Question: I have successfully implemented Mitchell's best candidate algorithm. generates a new random sample by creating k candidate samples and picking the best of k. . The algorithm approximates , producing a much more natural appearance (better blue noise spectral characteristics) than uniform random sampling.
I am trying to improve it especially in the area of speed. . This would bias Poisson-disc sampling but may produce some interesting results.
Here is the main part of my implementation
'''
public class MitchellBestCandidateII extends JFrame {
private List<Point> mitchellPoints = new ArrayList<Point>();
private Point currentPoint;
private int currentPointIndex =0;
private boolean isBeginning = true;
private Point[] candidatesBunch = new Point[MAX_CANDIDATES_AT_TIME];
public MitchellBestCandidateII() {
computeBestPoints();
initComponents();
}
'''
The method 'computeBestPoints'computes the point differently from Mitchell's algorithm in this sense that it compares candidates only to the last added point instead of comparing it to the whole sample.
'''
private void computeBestPoints() {
do {
if (isBeginning) {
currentPoint = getRandomPoint();
mitchellPoints.add(currentPoint);
isBeginning = false;
currentPointIndex = 0;
}
setCandidates();
Point bestCandidate = pickUpCandidateFor(currentPoint);
mitchellPoints.add(bestCandidate);
currentPoint = bestCandidate;
currentPointIndex++;
} while (currentPointIndex <MAX_NUMBER_OF_POINTS);
}
private Point pickUpCandidateFor(Point p) {
double biggestDistance = 0.0D;
Point result = null;
for (int i = 0; i < MAX_CANDIDATES_AT_TIME; i++) {
double d = distanceBetween(p, candidatesBunch[i]);
if (biggestDistance < d) {
biggestDistance = d;
result = candidatesBunch[i];
}
}
return result;
}
'''
The 'setCandidates' method generates random candidates. Only one of them will end up being part of the sample: the others will be discarded.
'''
private void setCandidates() {
for (int i = 0; i < MAX_CANDIDATES_AT_TIME; i++) {
candidatesBunch[i] = getRandomPoint();
}
}
private Point getRandomPoint() {
return new Point(Randomizer.getHelper().nextInt(SCREEN_WIDTH), Randomizer.getHelper().nextInt(SCREEN_HEIGHT));
}
'''
The 'initComponents' sets up the JFrame and the JPanel and passes the list of points to draw to the JPanel
'''
private void initComponents() {
this.setSize(SCREEN_WIDTH,SCREEN_HEIGHT);
PaintPanel panel = new PaintPanel(mitchellPoints);
panel.setPreferredSize(new Dimension(SCREEN_WIDTH,SCREEN_HEIGHT));
this.setContentPane(panel);
this.setDefaultCloseOperation(JFrame.EXIT_ON_CLOSE);
}
'''
The 'distanceBetween' method computes the distance between two points applying a mathematical formula.
'''
public double distanceBetween(Point p1, Point p2) {
double deltaX = p1.getX() - p2.getX();
double deltaY = p1.getY() - p2.getY();
double deltaXSquare = Math.pow(deltaX, 2);
double deltaYSquare = Math.pow(deltaY, 2);
return Math.sqrt(deltaXSquare + deltaYSquare);
}
}
'''
Here is an illustration of the execution:

Every run seems to produce the same type of points distribution and as you can see in the pictures above . I can't understand why it is behaving this way. Can someone help me to understand this behavior? Is there any other approach (or known algorithm) that significantly improve Mitchell's best candidate algorithm? My implementation of Mitchell's best candidate algorithm (not the above code) is under review on <URL>
Thank you for helping.
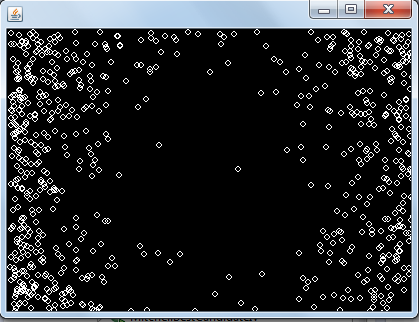
Answer: > Every run seems to produce the same type of points distribution and as
you can see in the pictures above the points seems to be avoiding the
central area. I can't understand why it is behaving this way. Can
someone help me to understand this behavior?
As already pointed out in @pens-fan-69 <URL>.
> Is there any other approach (or known algorithm) that significantly
improve Mitchell's best candidate algorithm?
For the problem you described, I believe a data structure, that is specifically intended to model spatial data in K dimensions and allows fast searching in the occupied space for a nearest neighbor to a given new coordinate, would make sense. The <URL> is such a structure:
> In computer science, a (short for k-dimensional tree) is a
data structure for organizing points in a
-dimensional space. k-d trees are a useful data structure for several
applications, such as involving a multidimensional search key
(e.g. range searches and nearest neighbor searches). k-d trees are a
special case of <URL>.
Generally, when constructing a K-D Tree, this is done using a set of (sorted) data points, and recursively dividing (partitioning) the search space along one of the dimensional axes using the median value among the remaining points along that axis.
I have added a very simple and naive implementation, that contains only those operations that are used in your problem, and performs no tree rebalancing for inserts. Due to the specific nature of the points being inserted (largest distance from existing points), this seems to work pretty well, see image below (evaluating 500, 10 candidates per round, 5000, 1000 points total respectively for the left and right image).

It is in C#, because I had some parts already available, but it should be very straightforward to translate this to Java. I omitted the code for the 'Points' class.
'''
// A very naive partial K-D Tree implementation with K = 2 for Points.
public class TwoDTree
{
private Node _root;
public void Insert(Point coordinate)
{
_root = Node.Insert(coordinate, _root, 0);
}
public Point FindNearest(Point to, out double bestDistance)
{
bestDistance = double.MaxValue;
var best = Node.FindNearest(to, _root, 0, null, ref bestDistance);
return best != null ? best.Coordinate : null;
}
public IEnumerable<Point> GetPoints()
{
if (_root != null)
return _root.GetPoints();
return Enumerable.Empty<Point>();
}
private class Node
{
private Node _left;
private Node _right;
public Node(Point coord)
{
Coordinate = coord;
}
public readonly Point Coordinate;
public IEnumerable<Point> GetPoints()
{
if (_left != null)
{
foreach (var pt in _left.GetPoints())
yield return pt;
}
yield return Coordinate;
if (_right != null)
{
foreach (var pt in _right.GetPoints())
yield return pt;
}
}
// recursive insert (non-balanced).
public static Node Insert(Point coord, Node root, int level)
{
if (root == null)
return new Node(coord);
var compareResult = ((level % 2) == 0)
? coord.X.CompareTo(root.Coordinate.X)
: coord.Y.CompareTo(root.Coordinate.Y);
if (compareResult > 0)
root._right = Insert(coord, root._right, level + 1);
else
root._left = Insert(coord, root._left, level + 1);
return root;
}
public static Node FindNearest(Point coord, Node root, int level, Node best, ref double bestDistance)
{
if (root == null)
return best;
var axis_dif = ((level % 2) == 0)
? coord.X - root.Coordinate.X
: coord.Y - root.Coordinate.Y;
// recurse near & maybe far as well
var near = axis_dif <= 0.0d ? root._left : root._right;
best = Node.FindNearest(coord, near, level + 1, best, ref bestDistance);
if (axis_dif * axis_dif < bestDistance)
{
var far = axis_dif <= 0.0d ? root._right : root._left;
best = Node.FindNearest(coord, far, level + 1, best, ref bestDistance);
}
// do we beat the old best.
var dist = root.Coordinate.DistanceTo(coord);
if (dist < bestDistance)
{
bestDistance = dist;
return root;
}
return best;
}
}
}
// Mitchell Best Candidate algorithm, using the K-D Tree.
public class MitchellBestCandidate
{
private const int MaxX = 420;
private const int MaxY = 320;
private readonly int _maxCandidates;
private readonly int _maxPoints;
private readonly Random _rnd;
private readonly TwoDTree _tree = new TwoDTree();
public MitchellBestCandidate(int maxPoints, int maxCandidatesPerRound)
{
_maxPoints = maxPoints;
_maxCandidates = maxCandidatesPerRound;
_rnd = new Random();
}
public IEnumerable<Point> CurrentPoints
{
get { return _tree.GetPoints(); }
}
public void Generate()
{
_tree.Insert(GetRandomPoint(_rnd, MaxX, MaxY));
for (var i = 1; i < _maxPoints; i++)
{
var bestDistance = double.MinValue;
var bestCandidate = default(Point);
for (var ci = 0; ci < _maxCandidates; ci++)
{
var distance = default(double);
var candidate = GetRandomPoint(_rnd, MaxX, MaxY);
var nearest = _tree.FindNearest(candidate, out distance);
if (distance > bestDistance)
{
bestDistance = distance;
bestCandidate = candidate;
}
}
_tree.Insert(bestCandidate);
}
}
private static Point GetRandomPoint(Random rnd, int maxX, int maxY)
{
return new Point(rnd.Next(maxX), rnd.Next(maxY));
}
}
'''